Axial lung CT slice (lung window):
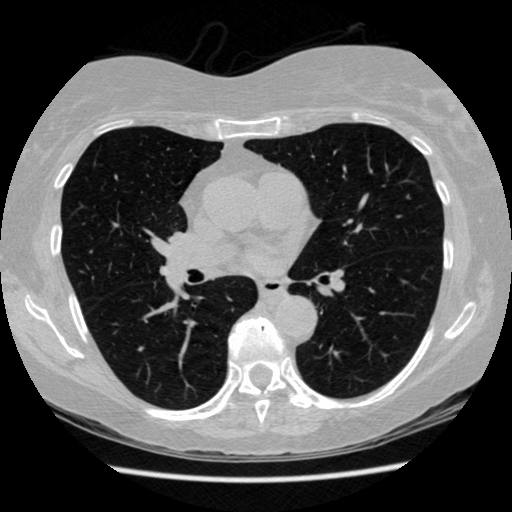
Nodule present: no